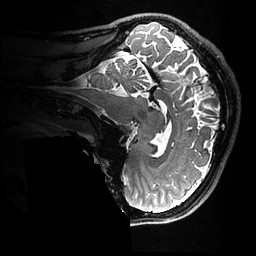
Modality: T2w
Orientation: sagittal
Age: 28
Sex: male
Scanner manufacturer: ge
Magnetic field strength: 3 T
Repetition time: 3.202 s
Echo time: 0.05874 s